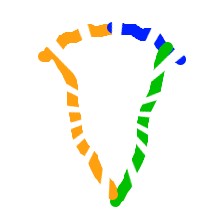
Shape: kite